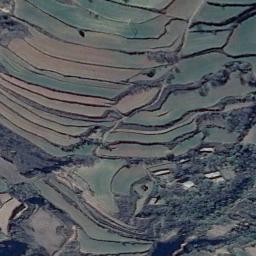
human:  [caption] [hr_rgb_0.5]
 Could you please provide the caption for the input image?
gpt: The bare and green terrace is next to some trees .

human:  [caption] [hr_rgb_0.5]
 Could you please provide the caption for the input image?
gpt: Most terraces are planted with crops .

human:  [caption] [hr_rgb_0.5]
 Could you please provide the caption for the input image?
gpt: A large layer of brown and green mixed terraces .

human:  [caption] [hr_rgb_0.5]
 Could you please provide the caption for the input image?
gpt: There are many trees on the terrace .

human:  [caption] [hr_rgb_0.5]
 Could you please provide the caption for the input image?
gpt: There are some green trees beside the terraces .